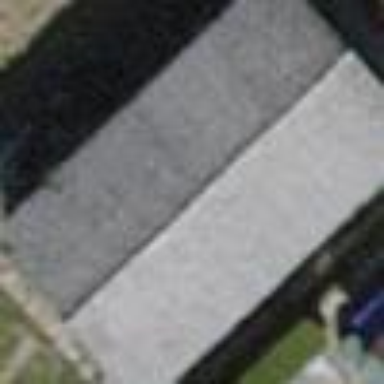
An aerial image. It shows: Shed.